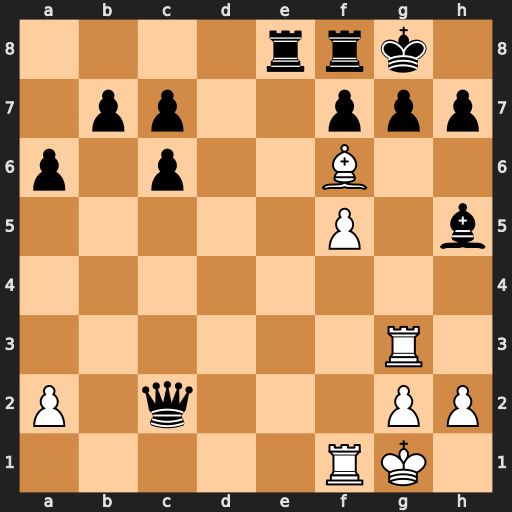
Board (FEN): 4rrk1/1pp2ppp/p1p2B2/5P1b/8/6R1/P1q3PP/5RK1
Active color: w
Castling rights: -
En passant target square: -
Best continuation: Rxg7+ Kh8 Rg5#